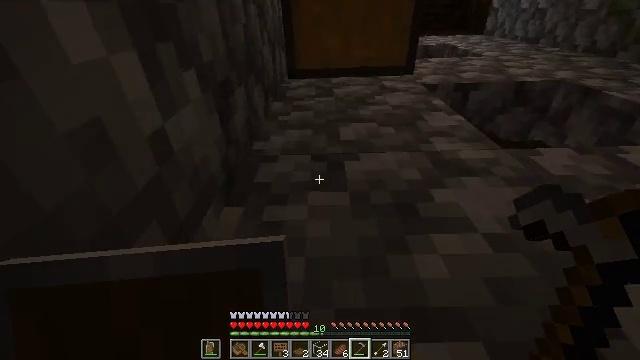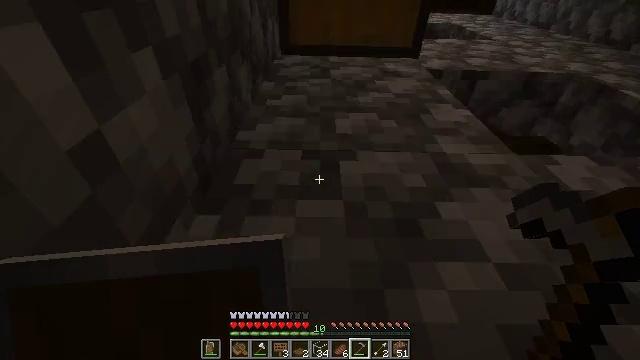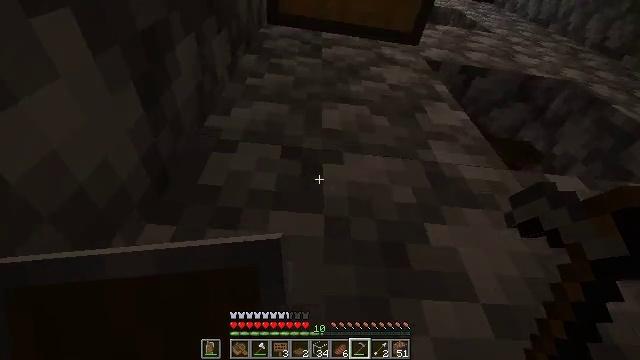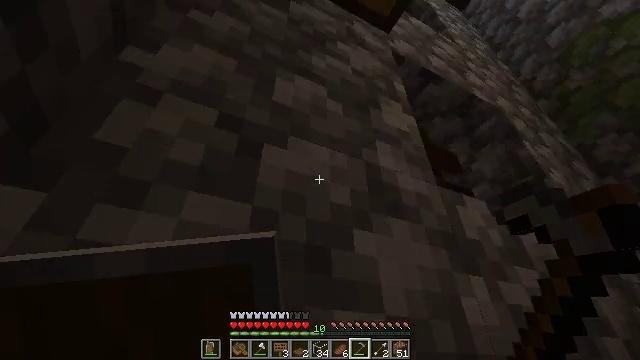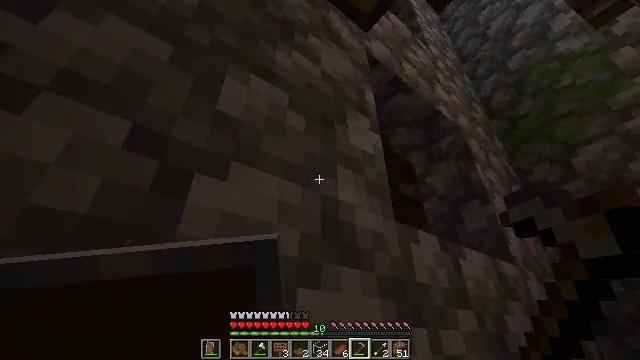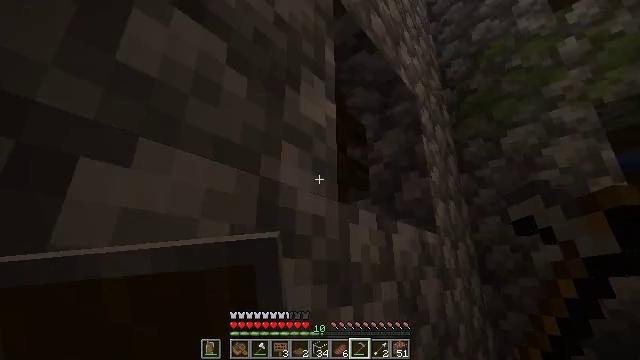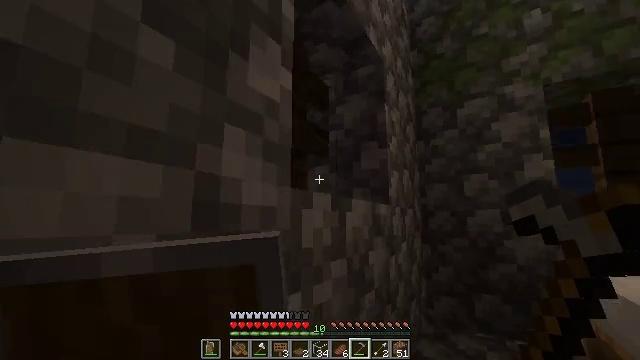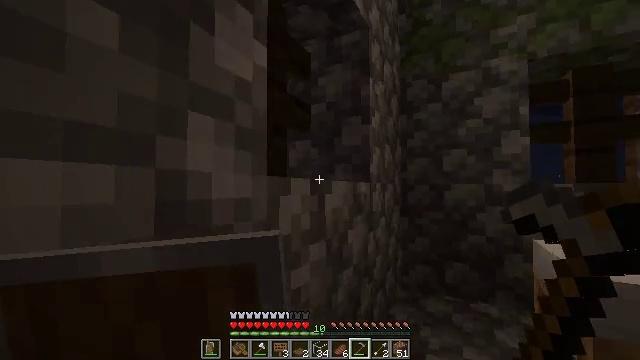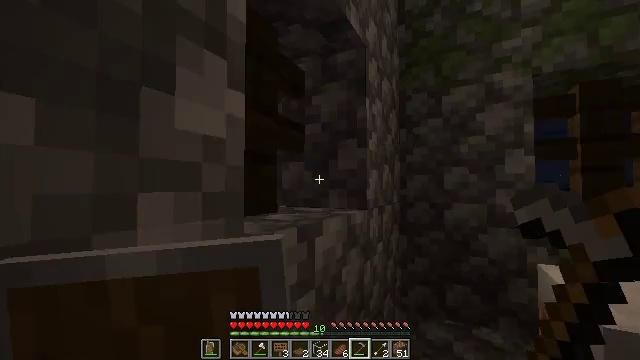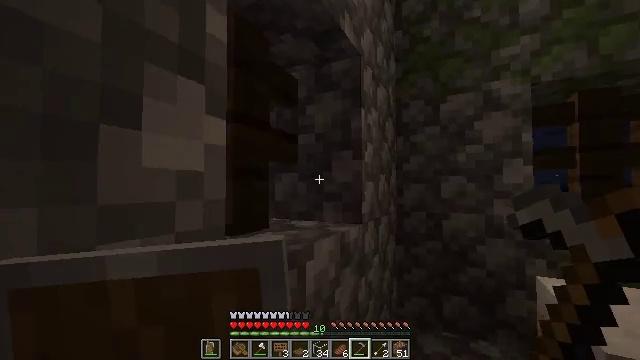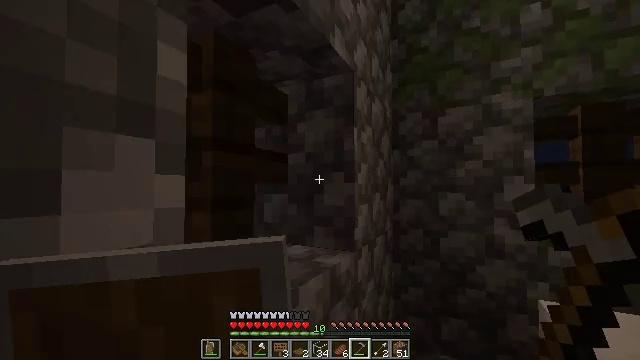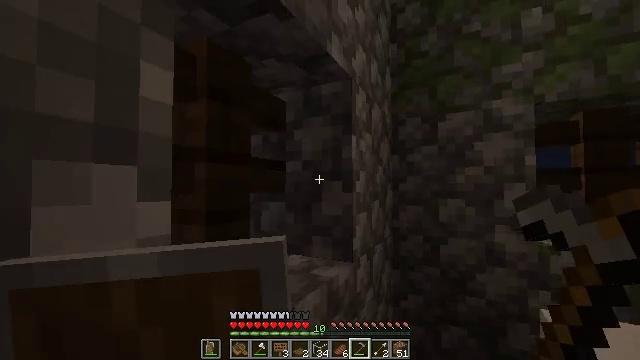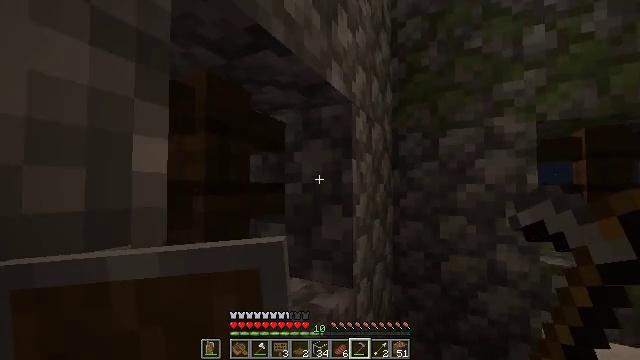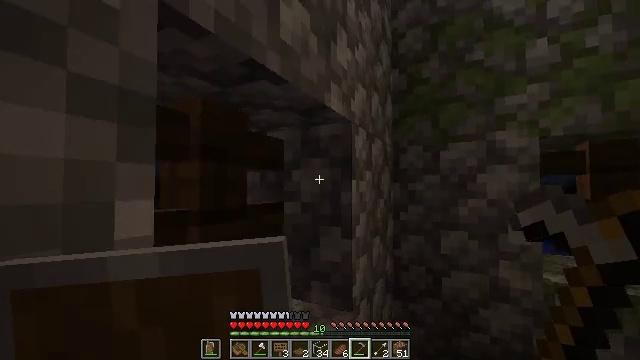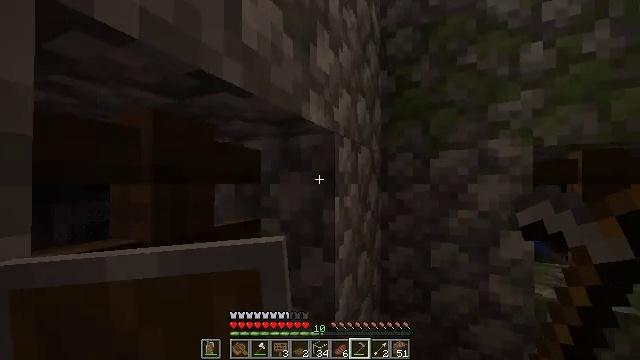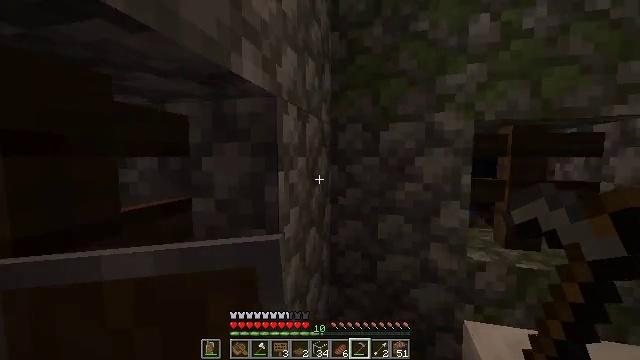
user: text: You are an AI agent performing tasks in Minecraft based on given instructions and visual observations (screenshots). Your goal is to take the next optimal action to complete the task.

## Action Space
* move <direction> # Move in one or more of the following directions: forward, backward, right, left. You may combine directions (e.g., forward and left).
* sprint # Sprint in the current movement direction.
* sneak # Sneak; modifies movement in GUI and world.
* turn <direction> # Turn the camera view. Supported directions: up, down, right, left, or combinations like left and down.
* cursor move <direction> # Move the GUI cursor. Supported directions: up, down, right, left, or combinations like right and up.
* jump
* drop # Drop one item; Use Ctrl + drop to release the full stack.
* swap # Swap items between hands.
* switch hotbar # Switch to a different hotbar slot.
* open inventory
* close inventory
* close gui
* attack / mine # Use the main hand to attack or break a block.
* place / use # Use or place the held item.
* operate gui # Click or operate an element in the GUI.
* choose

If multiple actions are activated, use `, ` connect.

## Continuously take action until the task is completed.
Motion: motion action
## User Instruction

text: Break the dirt block.
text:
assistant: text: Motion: move forward, sprint, turn right and down, jump
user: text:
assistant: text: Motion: move forward, sprint, turn right and down, jump
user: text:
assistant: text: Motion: move forward, turn right and down, jump
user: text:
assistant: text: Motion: move forward, turn right and down, jump
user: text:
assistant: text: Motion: move forward, turn right and down, jump
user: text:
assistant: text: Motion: move forward, sprint, turn right and down, jump
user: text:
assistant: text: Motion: move forward, sprint, turn right and down, jump
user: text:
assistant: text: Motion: move forward, sprint, jump
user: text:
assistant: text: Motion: move forward, sprint, jump
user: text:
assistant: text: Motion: move forward, jump
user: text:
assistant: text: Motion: move forward, jump
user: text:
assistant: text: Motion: move forward, jump
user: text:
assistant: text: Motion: move forward, jump
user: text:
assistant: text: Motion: move forward, turn right, jump
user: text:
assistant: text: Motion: move forward, turn right and down, jump
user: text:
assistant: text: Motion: move forward and move left, turn right and down, jump
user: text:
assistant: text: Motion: move forward and move left, turn right and down, jump
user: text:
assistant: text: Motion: move forward and move left, turn right and down
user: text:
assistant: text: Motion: move forward and move left, turn right and down
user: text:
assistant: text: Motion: move forward and move left, turn right and down
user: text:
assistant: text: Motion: move forward and move left, turn right and down
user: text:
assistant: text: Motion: move forward and move left, turn right and down
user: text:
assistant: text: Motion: turn right and down
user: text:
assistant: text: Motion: turn right and down
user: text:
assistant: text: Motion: no_op
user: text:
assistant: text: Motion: no_op
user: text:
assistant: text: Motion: use / place
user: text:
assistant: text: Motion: turn right and down, use / place
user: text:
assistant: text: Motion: turn right and down, use / place
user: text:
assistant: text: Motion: turn right and down